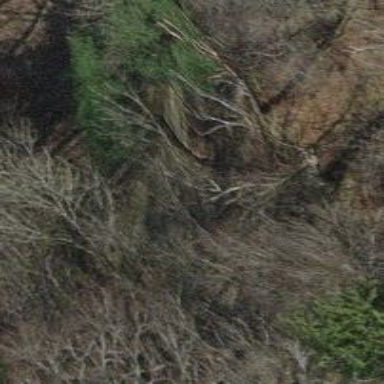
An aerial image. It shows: Cliff in nature.